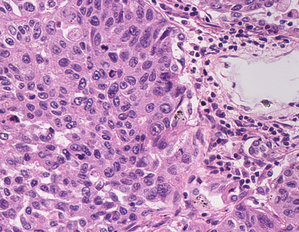
Tumor epithelial tissue: yes
Tumor-associated stroma tissue: yes
Normal tissue: no